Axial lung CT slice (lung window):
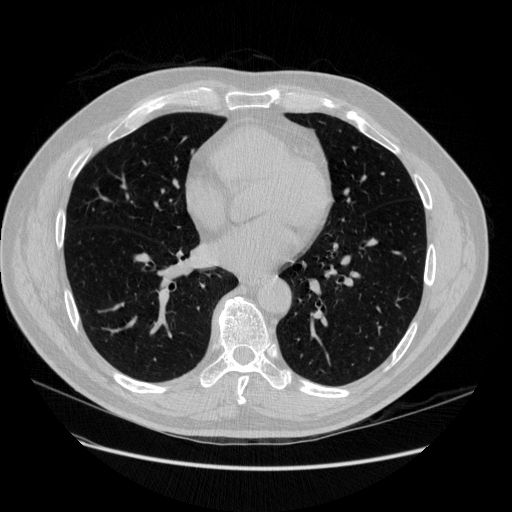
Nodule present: no